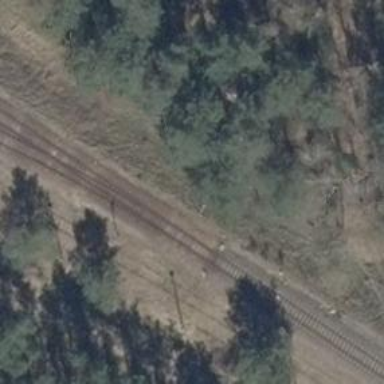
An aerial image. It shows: Railway switch.